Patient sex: M
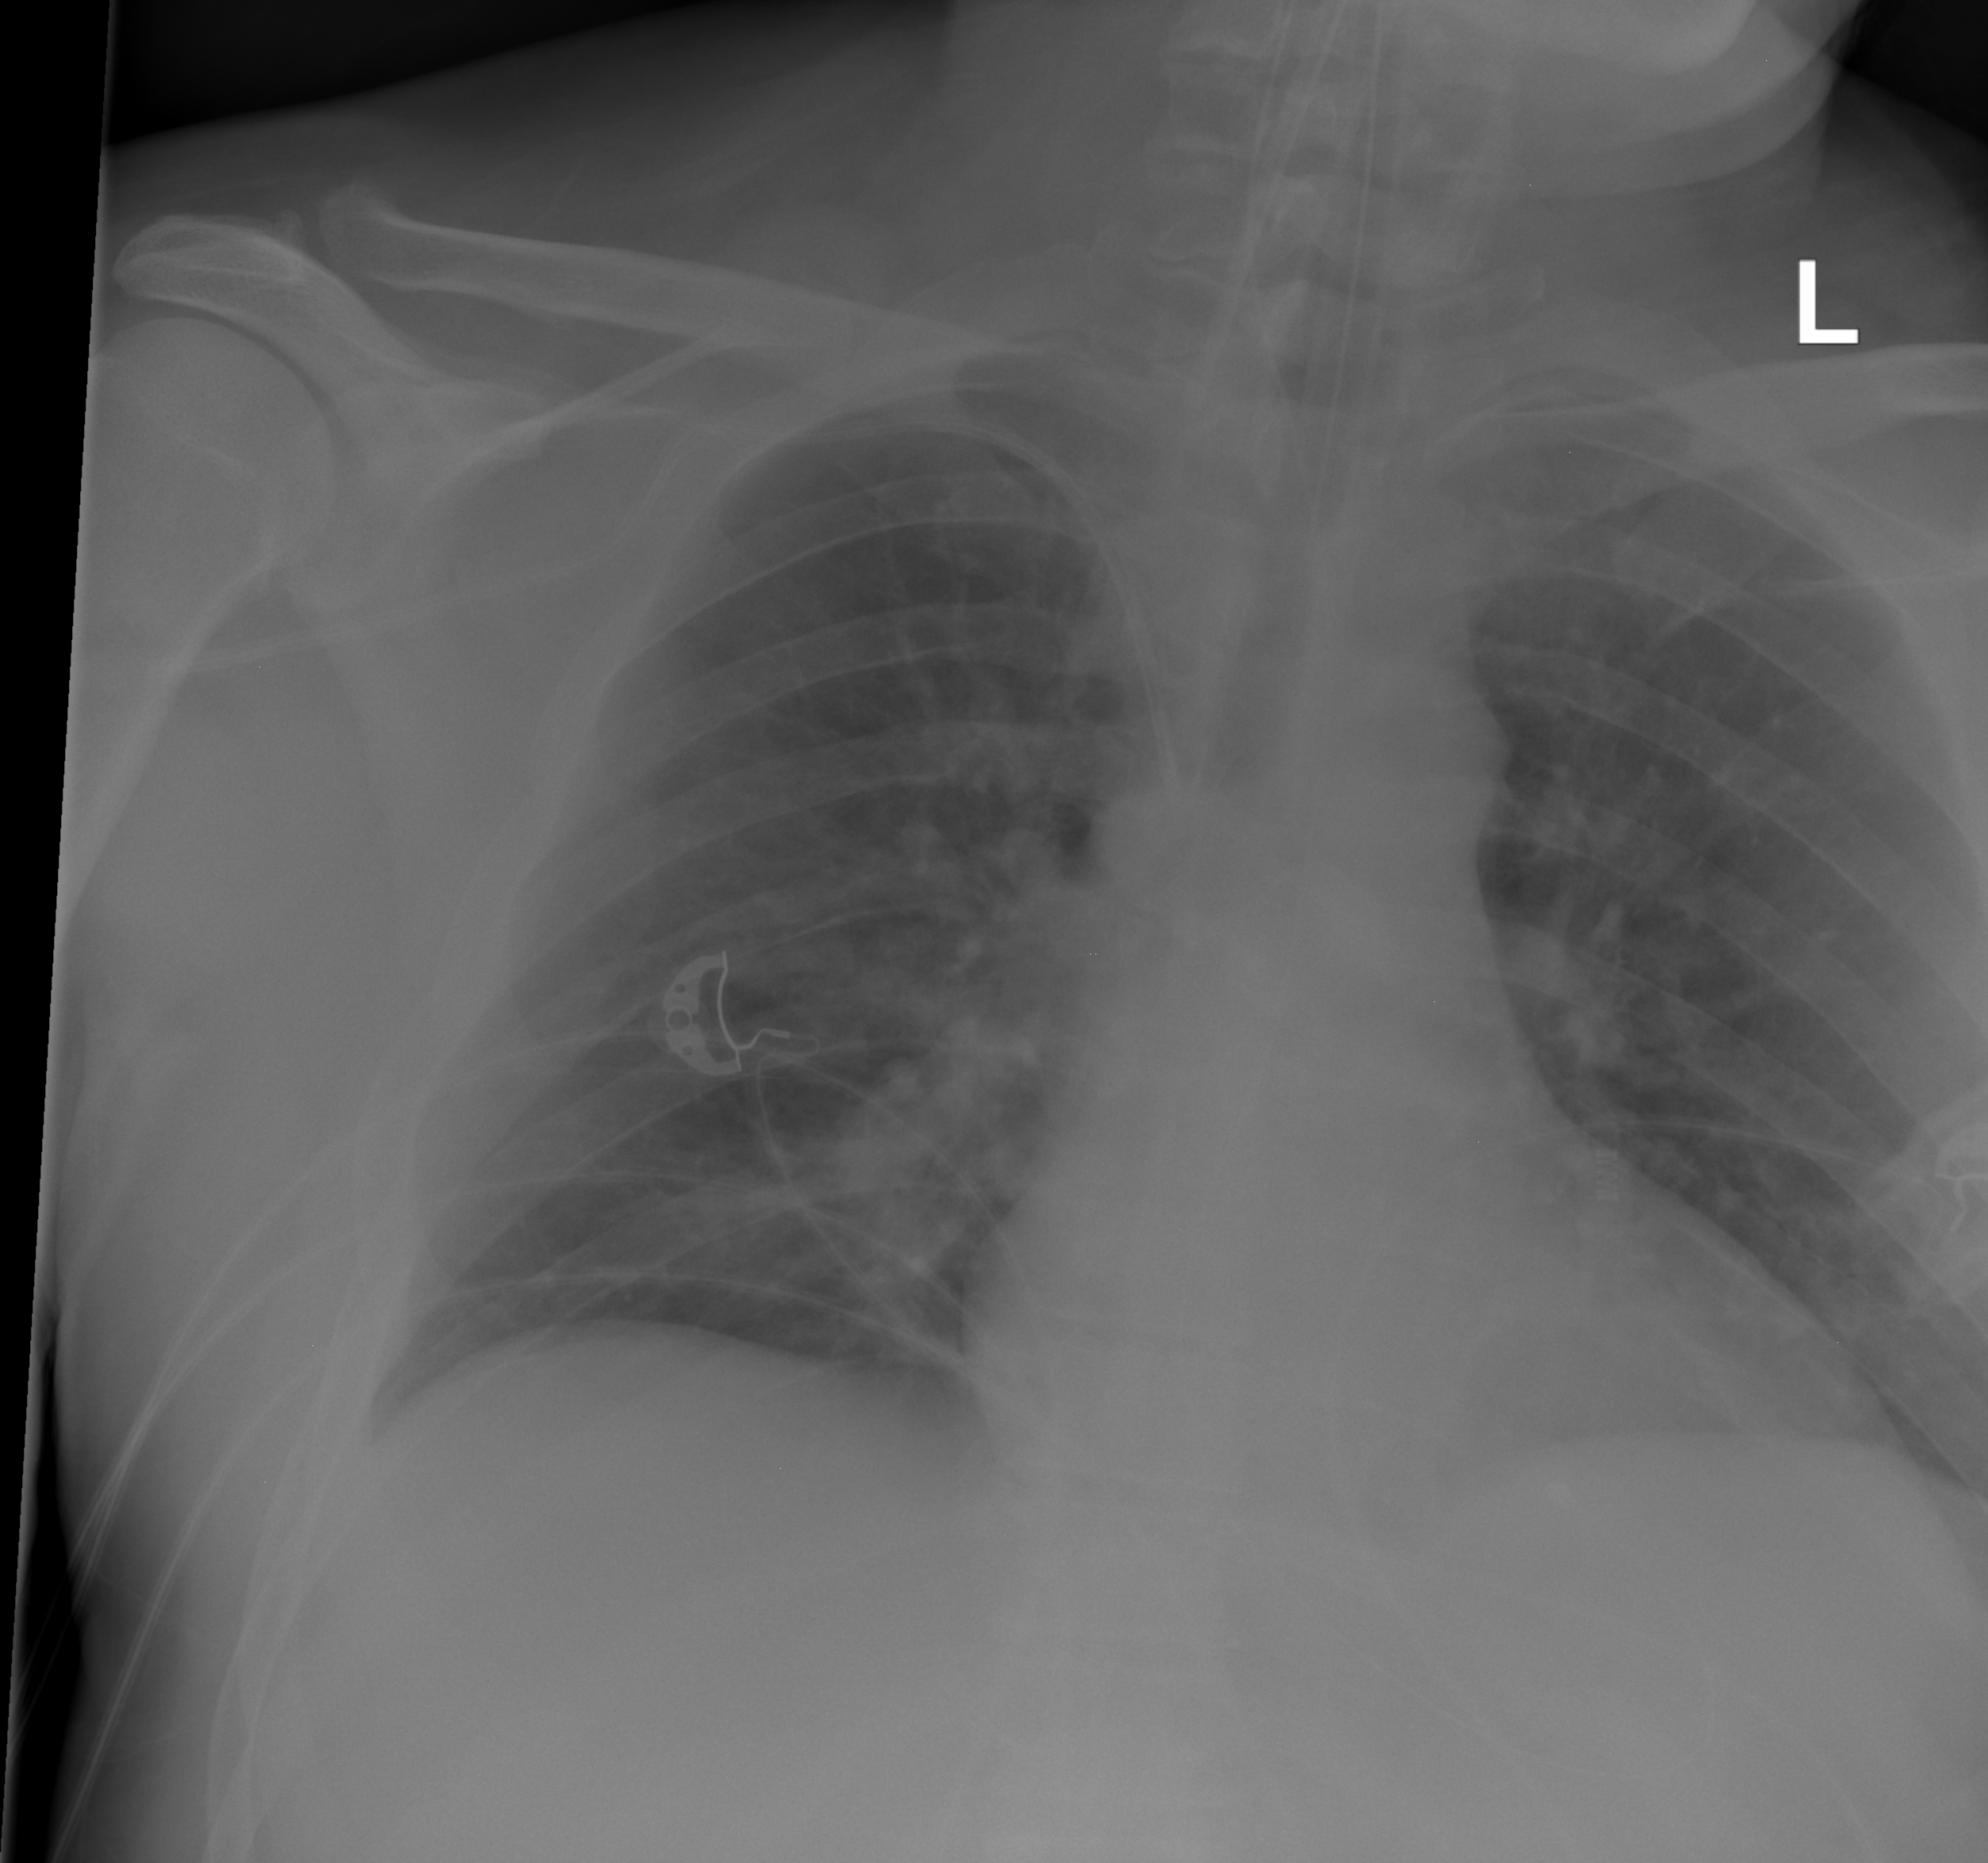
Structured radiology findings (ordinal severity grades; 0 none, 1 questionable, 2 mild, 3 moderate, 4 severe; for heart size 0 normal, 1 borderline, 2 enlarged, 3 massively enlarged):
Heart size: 1
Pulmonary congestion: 2
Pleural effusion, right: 0
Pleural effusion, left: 0
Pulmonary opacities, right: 0
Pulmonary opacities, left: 0
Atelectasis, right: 2
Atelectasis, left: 2